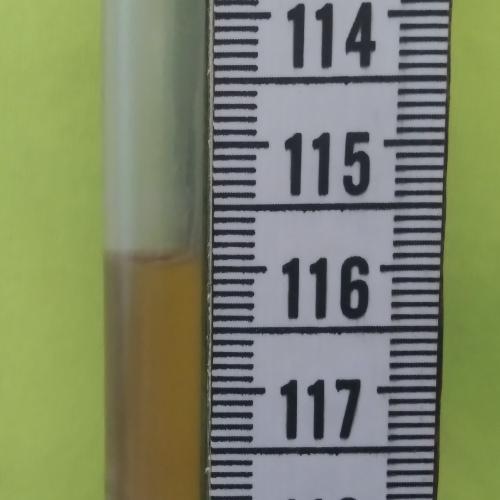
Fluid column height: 115.9 cm